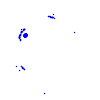
Particle: pion